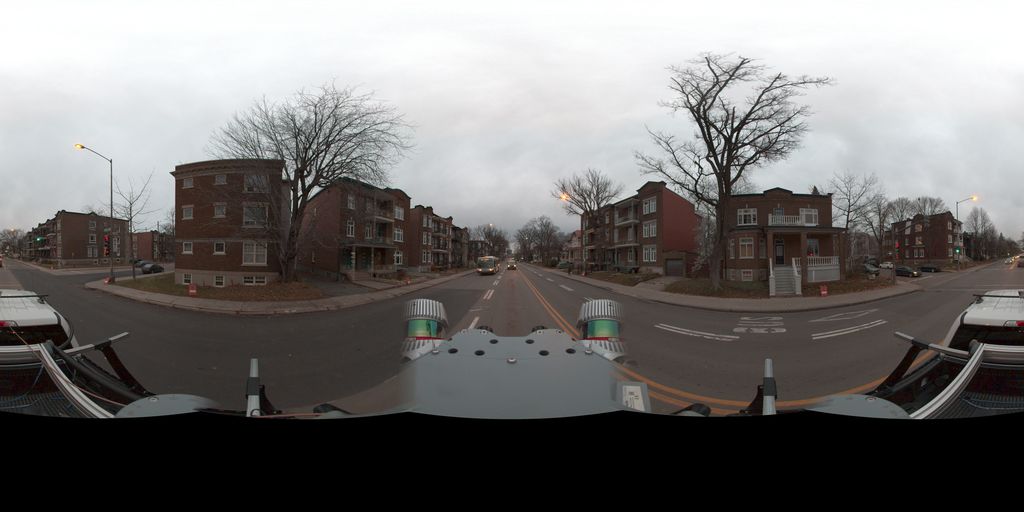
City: quebec_city